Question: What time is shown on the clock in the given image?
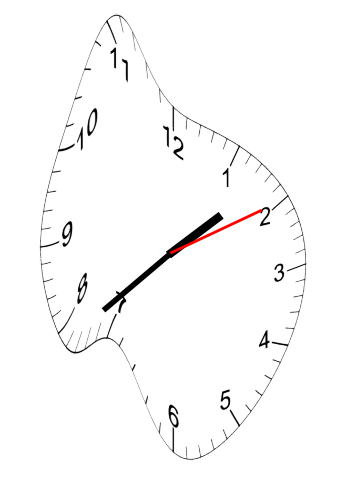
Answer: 01:38:10